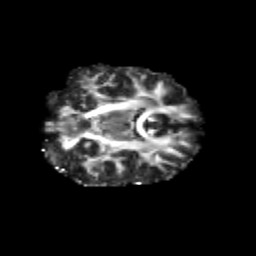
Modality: FA
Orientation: coronal
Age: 27
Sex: female
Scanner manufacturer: siemens
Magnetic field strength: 3 T
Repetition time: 3.5 s
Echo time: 0.125 s